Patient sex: F
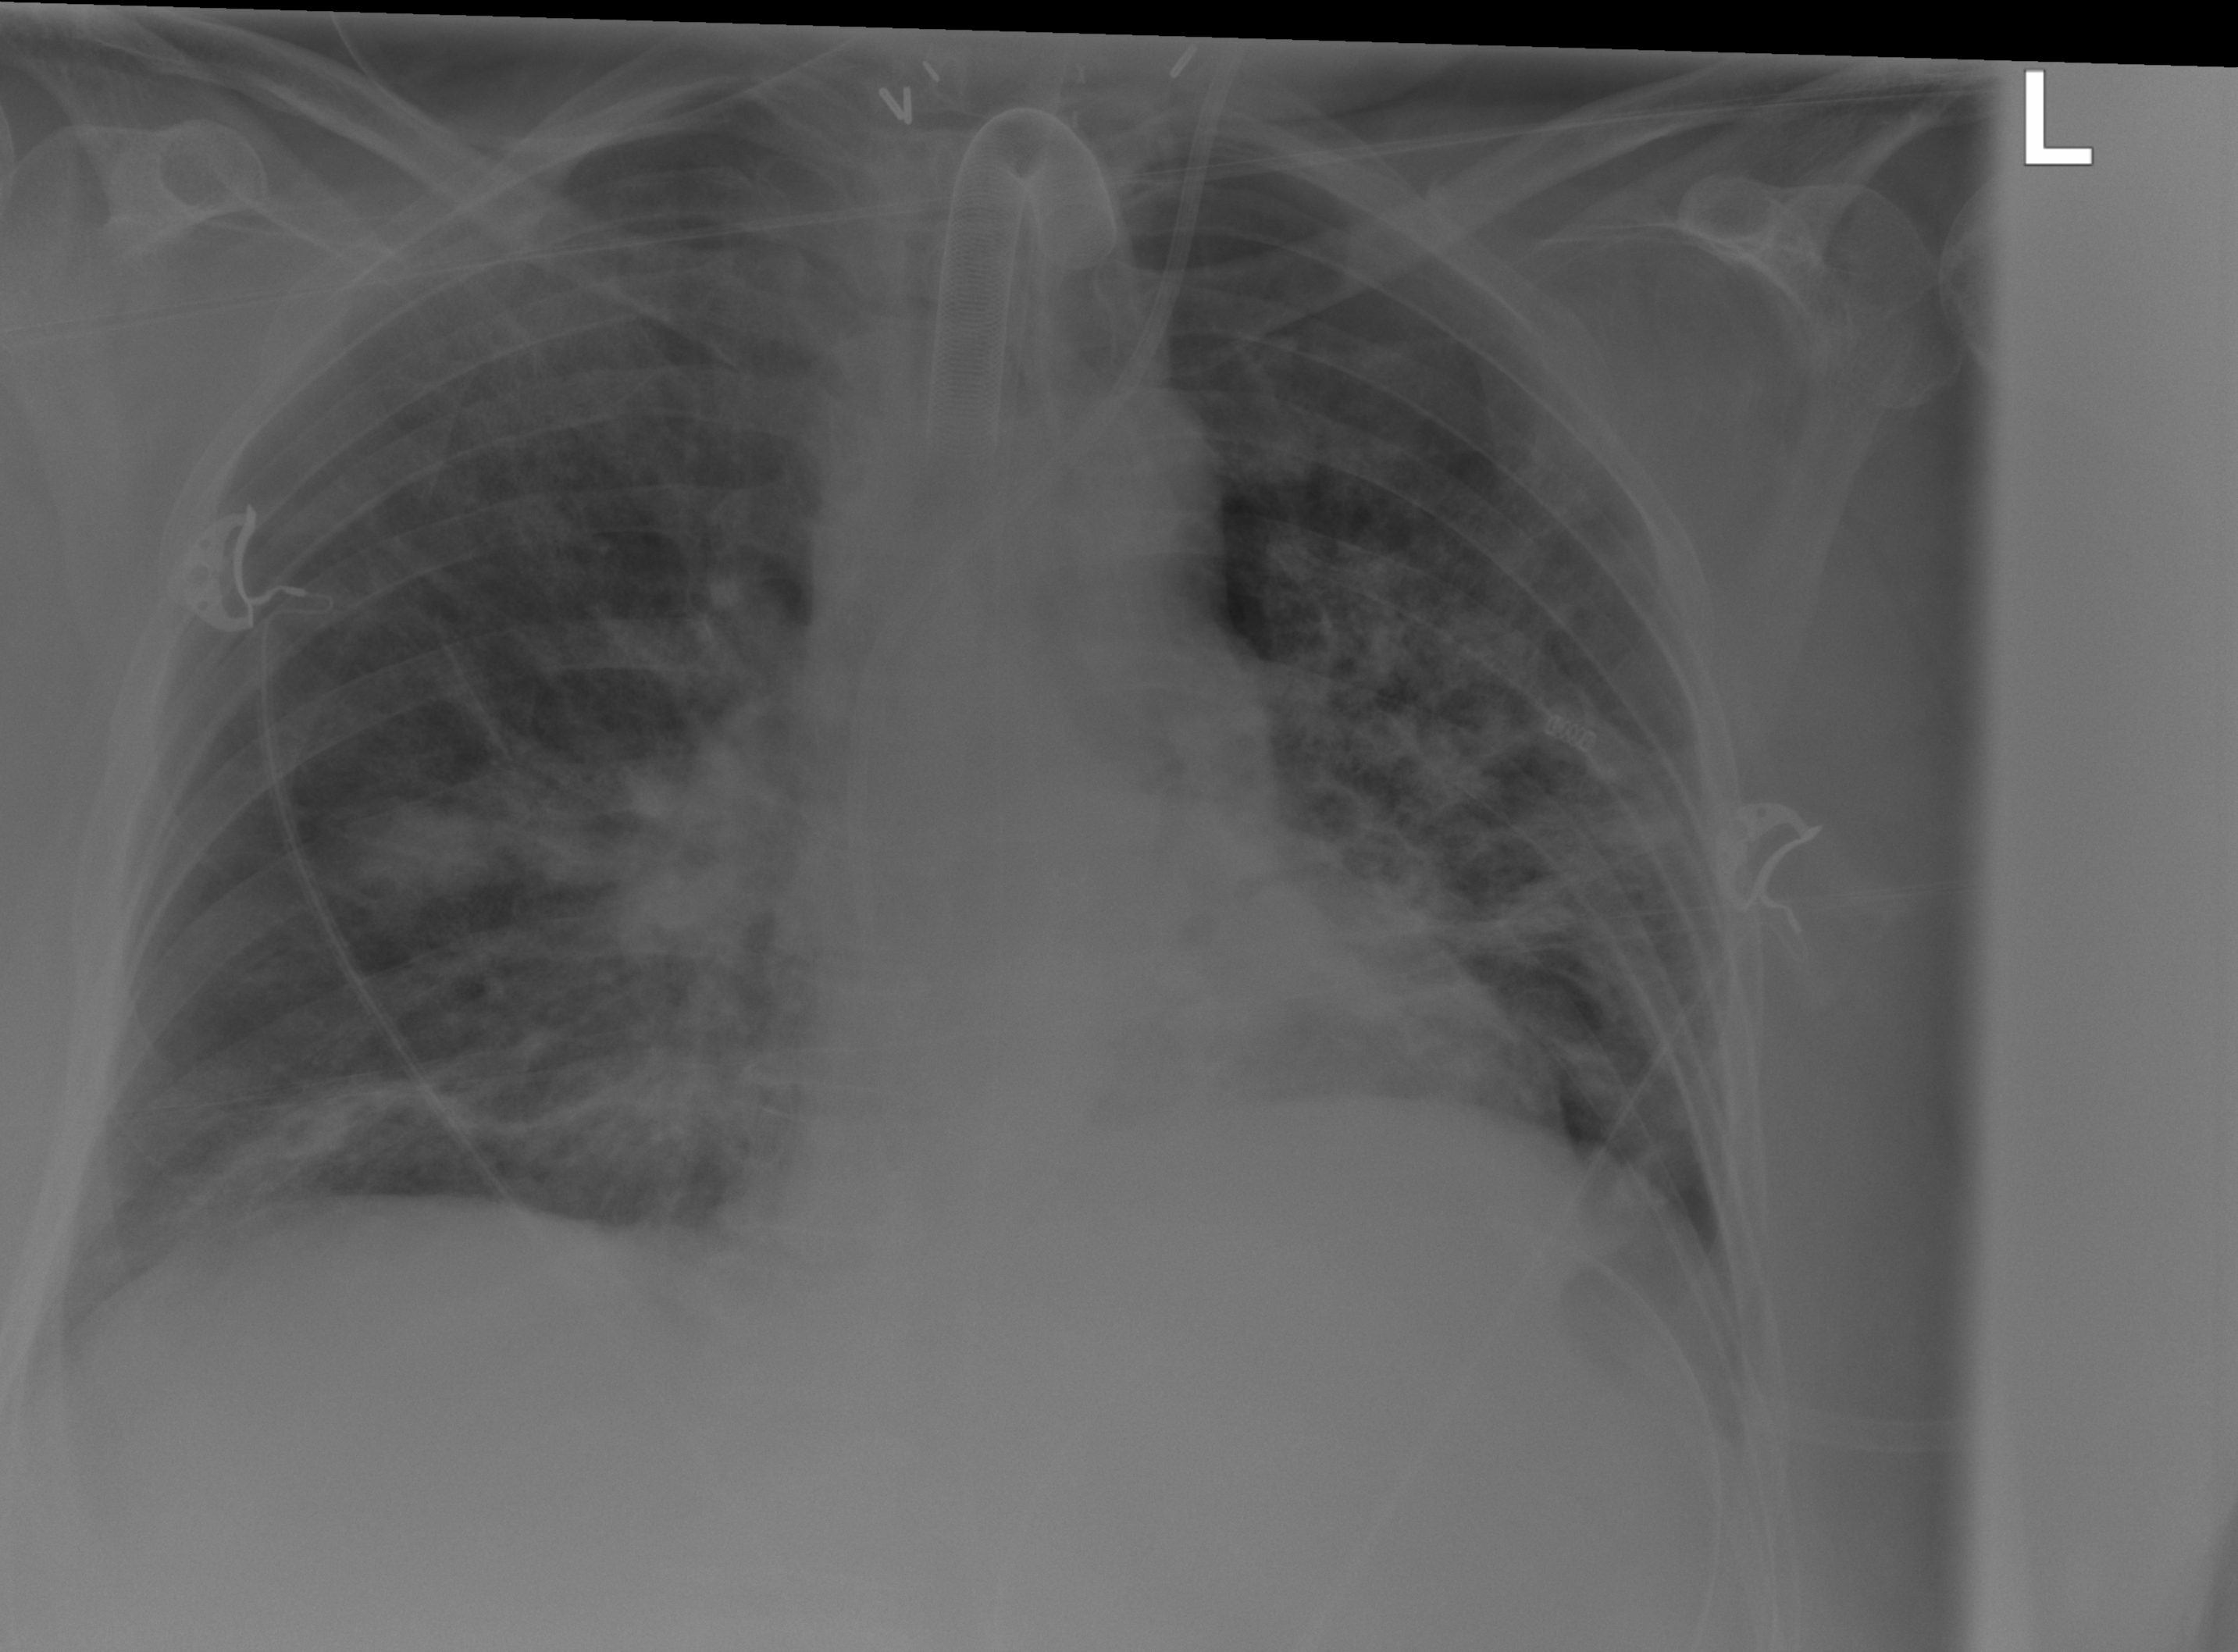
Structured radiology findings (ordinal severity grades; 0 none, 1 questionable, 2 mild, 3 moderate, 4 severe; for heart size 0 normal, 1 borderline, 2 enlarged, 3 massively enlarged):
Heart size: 0
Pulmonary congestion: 2
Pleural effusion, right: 0
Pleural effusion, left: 0
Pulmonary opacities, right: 3
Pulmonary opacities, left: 2
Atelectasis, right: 2
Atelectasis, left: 2